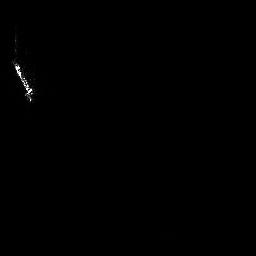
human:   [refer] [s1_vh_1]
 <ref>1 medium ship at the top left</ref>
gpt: <box>[[3, 11, 12, 39, 0]]</box>